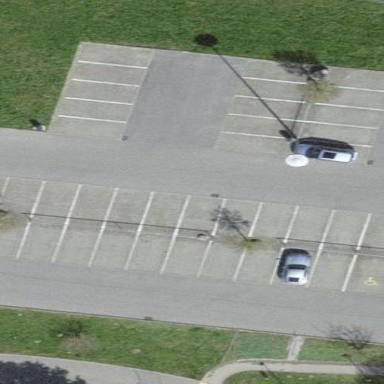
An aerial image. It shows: Street-side parking area.